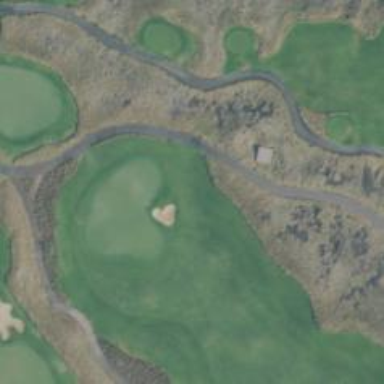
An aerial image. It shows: Footway that doubles as golf path.